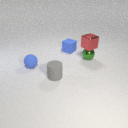
small green metal sphere behind small gray rubber cylinder